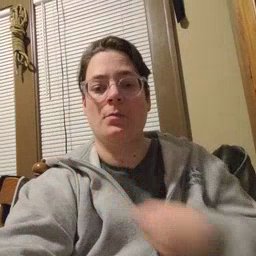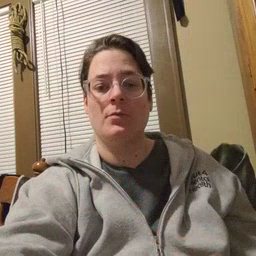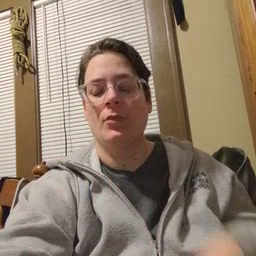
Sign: arm